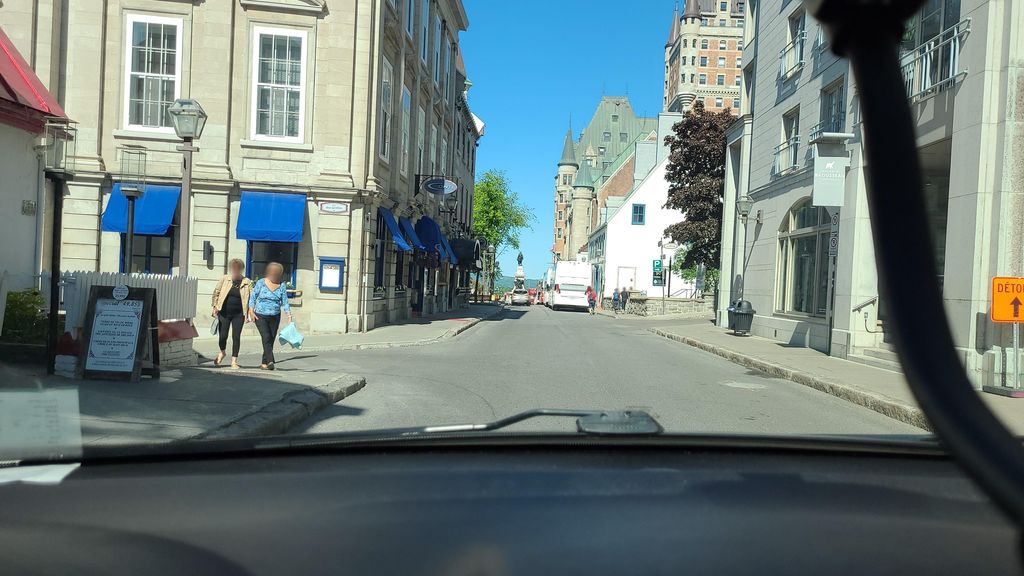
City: quebec_city